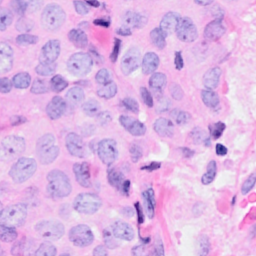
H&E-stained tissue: Breast